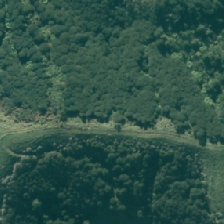
Land cover: low_producing_grassland